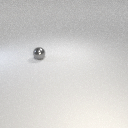
small gray metal sphere